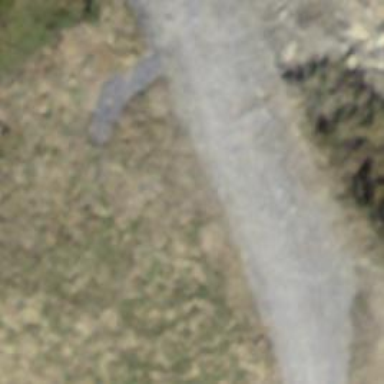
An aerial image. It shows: Gravel path designated as downhill trail.